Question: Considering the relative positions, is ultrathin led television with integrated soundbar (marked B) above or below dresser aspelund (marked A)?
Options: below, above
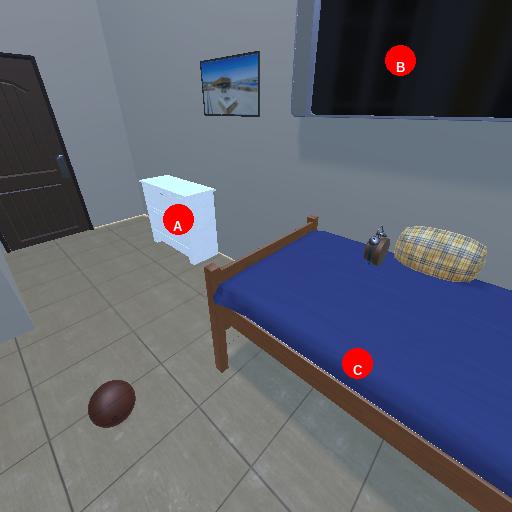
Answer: below